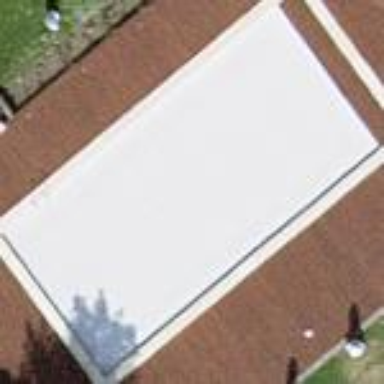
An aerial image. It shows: Swimming pool located in leisure land.